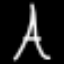
Label: The Eiffel Tower